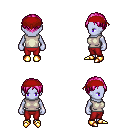
a pixel art fantasy rpg character, female body template, dark elf, purple skin, white sleeveless shirt, red pants, pink parted hairstyle, red bandana, gold boots, four views (front, back, left, right), 2x2 character sprite sheet, small pixel art, hard edges, no anti-aliasing